Field crop: maize
Growth stage: 2
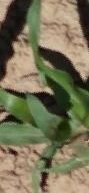
Species: maize